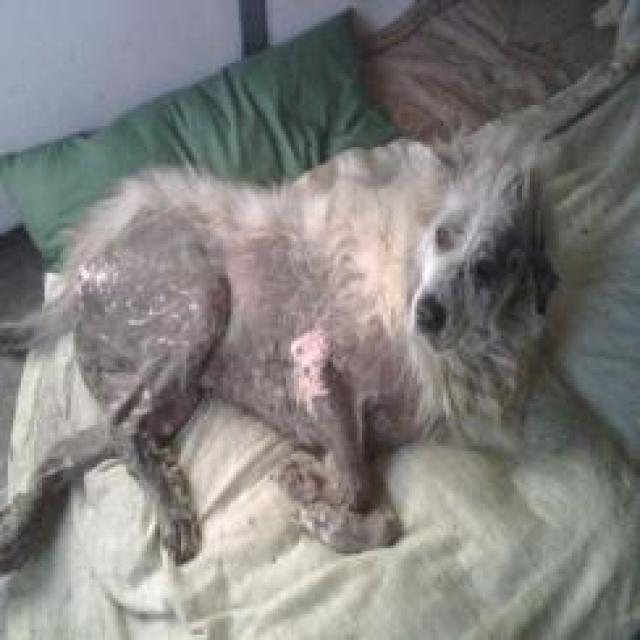
Canine fungal skin infection — characterized by alopecia, scaling, crusting, and circular lesions. Common agents include Malassezia and Candida species.